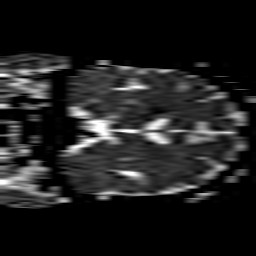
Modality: ADC
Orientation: coronal
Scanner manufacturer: philips
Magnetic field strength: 1.5 T
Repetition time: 3.486 s
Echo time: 0.07078 s